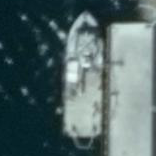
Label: civil